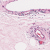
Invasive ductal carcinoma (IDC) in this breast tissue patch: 0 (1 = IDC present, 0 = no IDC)